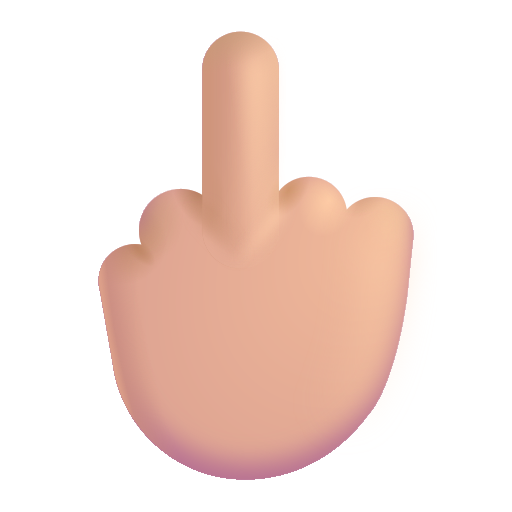
middle finger color  light